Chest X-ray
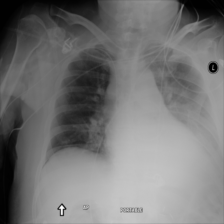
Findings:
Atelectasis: negative
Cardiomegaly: negative
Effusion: positive
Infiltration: negative
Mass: negative
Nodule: negative
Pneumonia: negative
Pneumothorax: negative
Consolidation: negative
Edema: negative
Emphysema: negative
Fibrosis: negative
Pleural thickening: negative
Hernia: negative